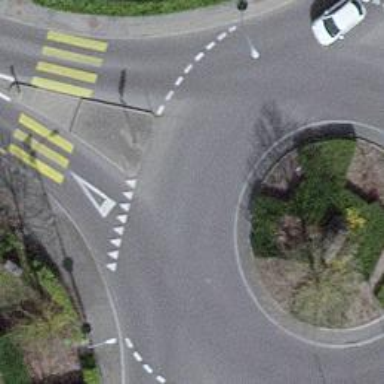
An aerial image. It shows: Tertiary road with asphalt surface leading to roundabout.